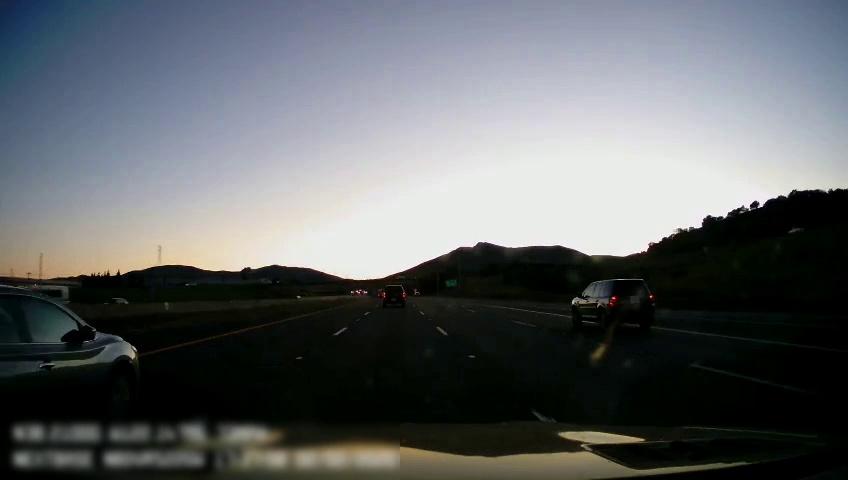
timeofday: Dusk/Dawn/Twilight
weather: Sunny
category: Drivable Space
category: Vehicles | Other LV
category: Vehicles | Car
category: Vehicles | Car
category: Vehicles | Car
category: Vehicles | SUV
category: Lanes | Alternate Lane
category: Lanes | Current Lane
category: Lanes | Current Lane
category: Lanes | Alternate Lane
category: Lanes | Alternate Lane